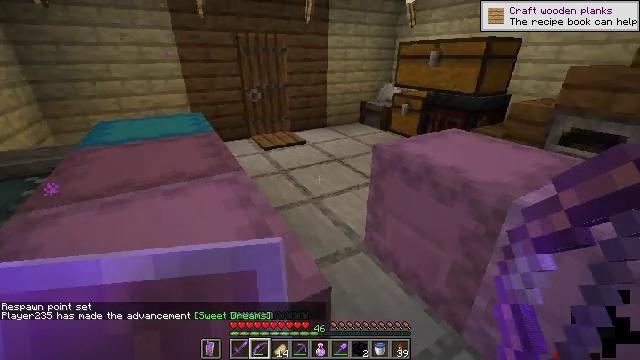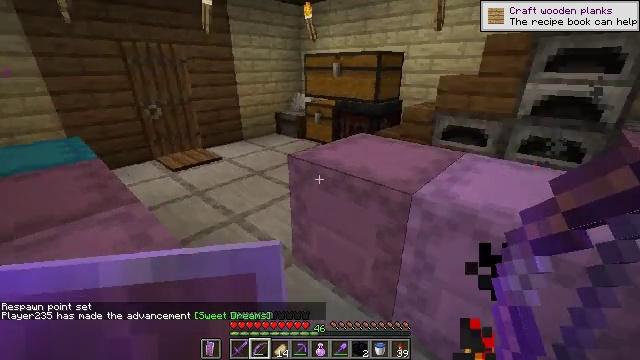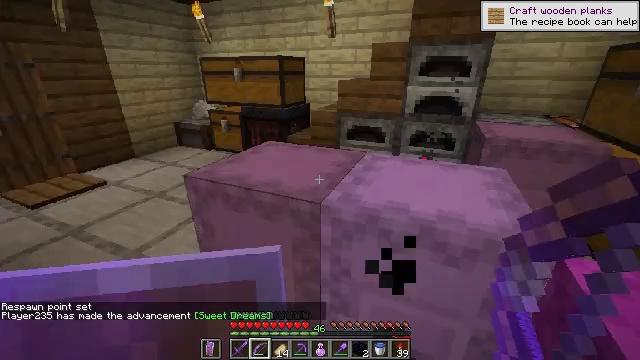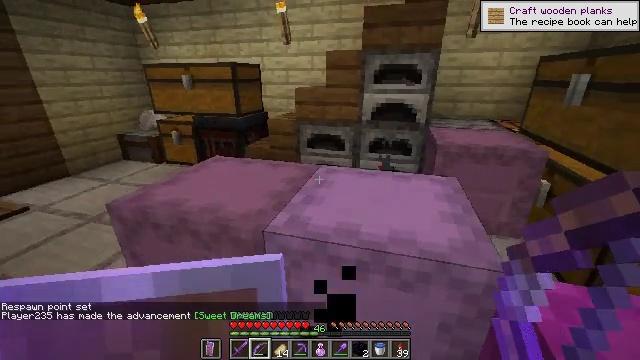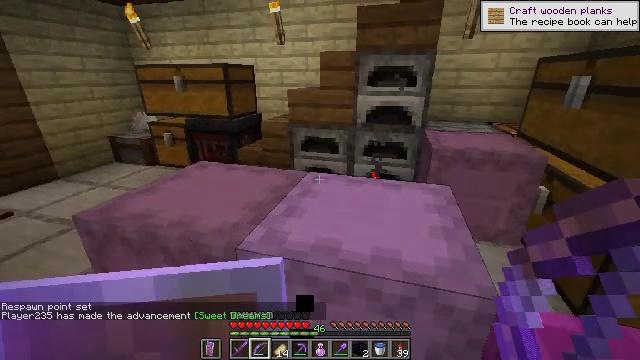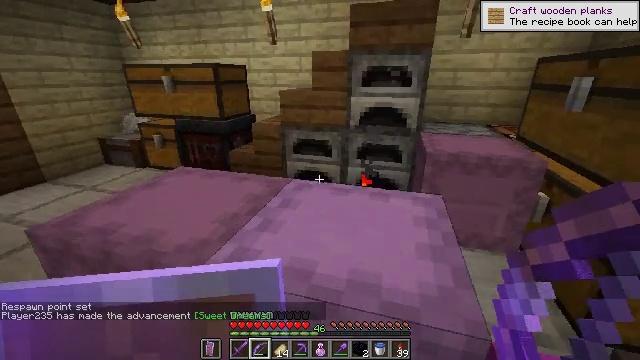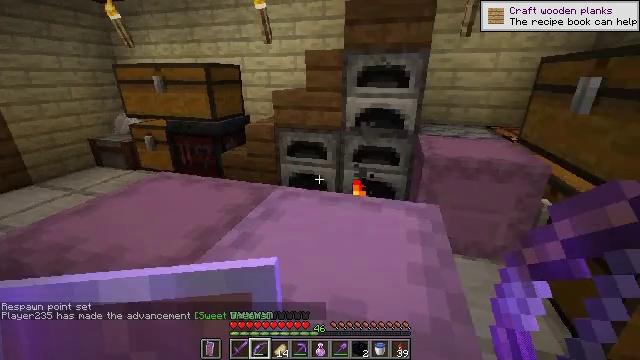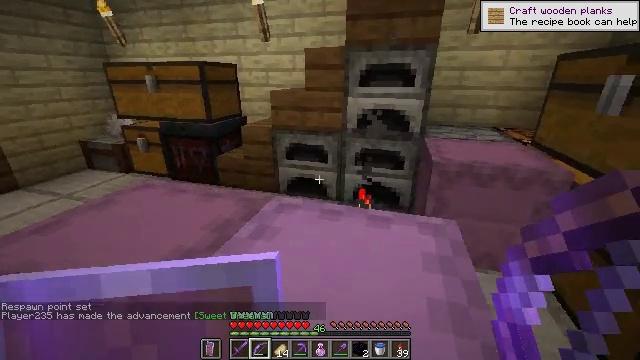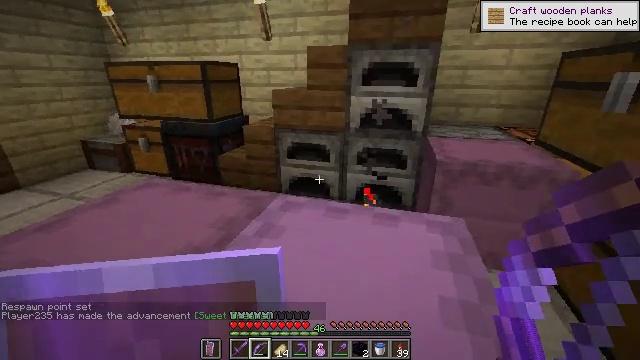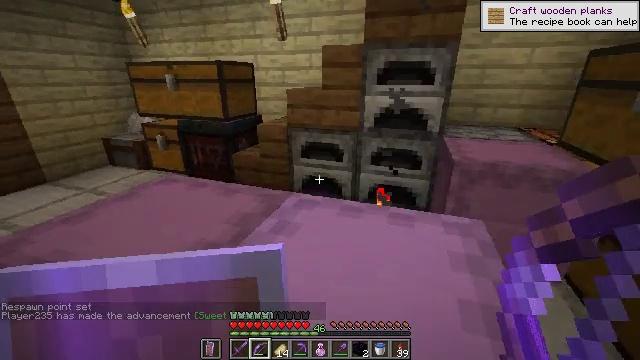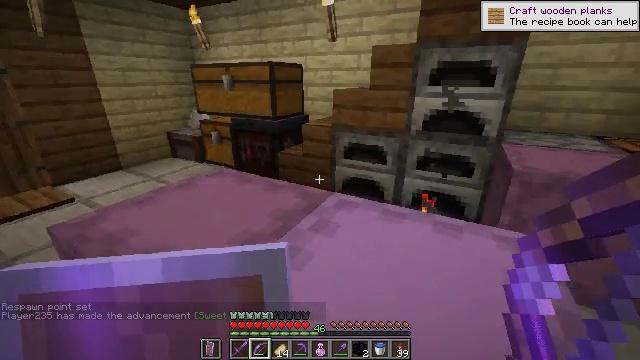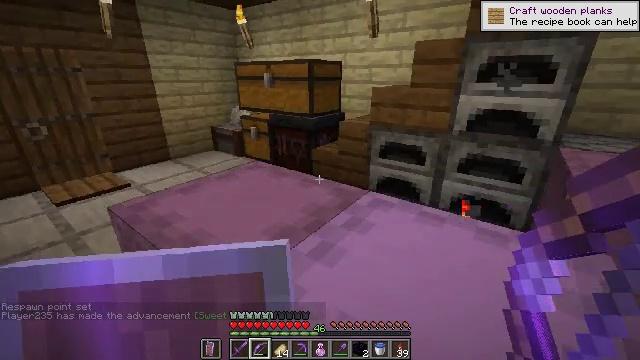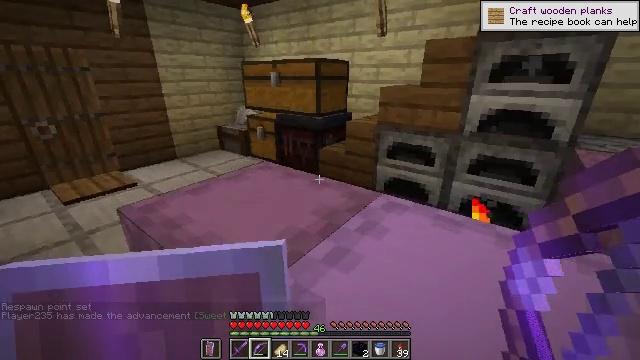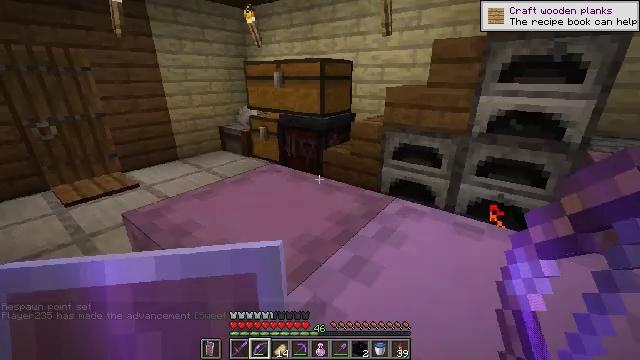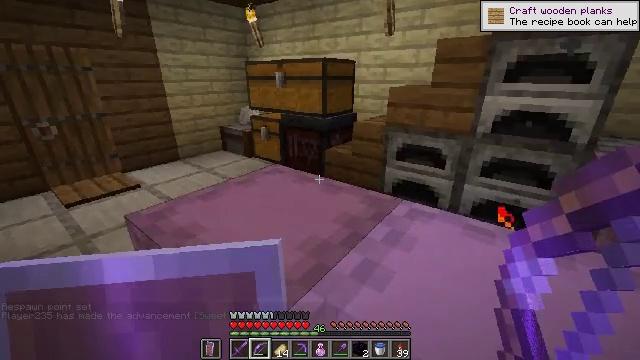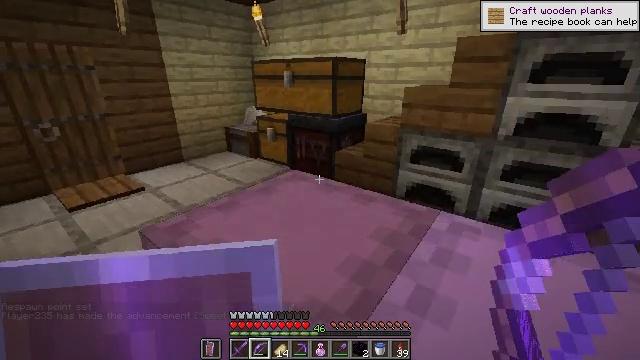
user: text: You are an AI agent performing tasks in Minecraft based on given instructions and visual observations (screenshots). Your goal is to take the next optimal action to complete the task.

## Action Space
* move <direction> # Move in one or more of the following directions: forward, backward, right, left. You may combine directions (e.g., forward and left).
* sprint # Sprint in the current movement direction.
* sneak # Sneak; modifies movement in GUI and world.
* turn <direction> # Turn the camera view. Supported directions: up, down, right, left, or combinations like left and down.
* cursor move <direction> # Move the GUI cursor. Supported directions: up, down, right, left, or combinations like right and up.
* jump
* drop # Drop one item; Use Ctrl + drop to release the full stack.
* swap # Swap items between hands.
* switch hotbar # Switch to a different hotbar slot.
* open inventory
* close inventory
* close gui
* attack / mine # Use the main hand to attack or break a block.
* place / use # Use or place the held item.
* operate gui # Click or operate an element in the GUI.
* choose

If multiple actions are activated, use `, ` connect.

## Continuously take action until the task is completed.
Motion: motion action
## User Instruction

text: craft item air
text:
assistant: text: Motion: move forward and move right, turn right and up
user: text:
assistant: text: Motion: move forward and move right, turn right
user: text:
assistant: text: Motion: move forward and move right, turn right and up
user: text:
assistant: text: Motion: move forward and move right
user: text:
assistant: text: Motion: move forward and move right
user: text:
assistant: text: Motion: move forward
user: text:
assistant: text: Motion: move forward
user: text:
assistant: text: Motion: no_op
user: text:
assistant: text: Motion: turn left
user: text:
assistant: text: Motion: turn left
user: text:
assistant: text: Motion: turn left
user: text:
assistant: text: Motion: move forward
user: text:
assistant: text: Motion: move forward
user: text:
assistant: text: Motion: move forward and move left
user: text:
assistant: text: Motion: move forward and move left
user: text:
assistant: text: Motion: move forward and move left, jump
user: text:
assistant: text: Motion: move forward and move left, jump
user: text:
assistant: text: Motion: move forward and move left, jump
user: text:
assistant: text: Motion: move forward and move left, jump
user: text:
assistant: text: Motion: move forward and move left, turn right
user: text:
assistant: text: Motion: move forward, turn right
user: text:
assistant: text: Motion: move forward, turn right
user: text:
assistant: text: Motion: no_op
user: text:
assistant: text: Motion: no_op
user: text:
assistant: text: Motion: turn right
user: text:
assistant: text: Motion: turn right
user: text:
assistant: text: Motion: turn right
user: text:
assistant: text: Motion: no_op
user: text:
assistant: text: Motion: no_op
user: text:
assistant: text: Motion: no_op